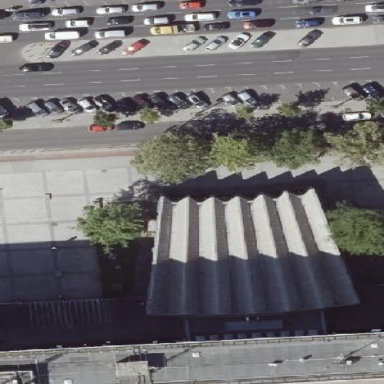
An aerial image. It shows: Auditorium within building.